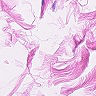
Metastatic tissue present: no